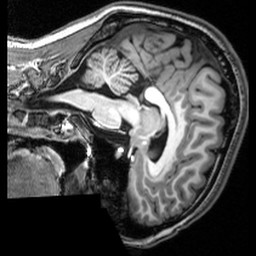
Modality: T1w
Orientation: sagittal
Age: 21
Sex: female
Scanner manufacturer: siemens
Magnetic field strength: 3 T
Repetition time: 2.53 s
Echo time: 0.00339 s